Question: I am currently trying to theme Alert Dialogs on an android app I am making.
I can theme API 9 (min for app) through API 19/20 (KitKat).
However, I cannot theme API 21 (Lollipop) correctly. I do not like the off-white/light-gray color that is the default theme, so I am trying to make the entire background white.

I can only do a certain amount by setting the background of the layout of the dialog to white, and also the button backgrounds to a selector which is white.
There is a strip of space behind the buttons (all across the bottom) that remains the grayish color though. I have tried looking into if I can change it by theming the buttonBarStyle attribute, but haven't had any luck.
Here are some code snippets:
Theme:
'''
<style name="myTheme" parent="@style/Theme.AppCompat.Light.DarkActionBar">
<item name="android:alertDialogStyle">@style/AlertDialogCustom</item>
</style>
'''
Custom Alert Dialog Theme:
'''
<style name="AlertDialogCustom" parent="@android:style/Theme.Dialog">
<item name="android:bottomBright">@color/white</item>
<item name="android:bottomDark">@color/white</item>
<item name="android:bottomMedium">@color/white</item>
<item name="android:centerBright">@color/white</item>
<item name="android:centerDark">@color/white</item>
<item name="android:centerMedium">@color/white</item>
<item name="android:fullBright">@color/white</item>
<item name="android:fullDark">@color/white</item>
<item name="android:topBright">@color/white</item>
<item name="android:topDark">@color/white</item>
</style>
'''
I have tried some things like this inside the Dialog theme.
Nothing has worked:
'''
<item name="android:background">@color/white</item>
<item name="android:colorBackground">@color/white</item>
<item name="android:buttonBarStyle">@style/CustomButtonBarStyle</item>
'''
CustomButtonBarStyle:
'''
<style name="CustomButtonBarStyle" parent="@android:style/ButtonBar">
<item name="android:background">@color/white</item>
<item name="android:divider">@color/white</item>
</style>
'''
Any help would be appreciated!
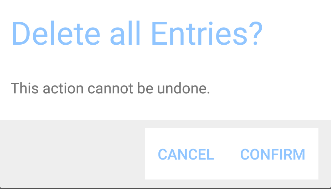
Answer: Found out I needed to use
'<item name="android:alertDialogTheme">@style/AlertDialogCustom</item>'
instead of 'alertDialogStyle'. Don't know why it made a difference, I would have expected either to work, since Style worked all the way up to api 21.
I am posting this answer well after I had this question, and the solution I wound up coming up with (I may have had other issues with above answer, I don't remember) was re-creating the entire dialog using a layout, and having custom buttons in the layout.